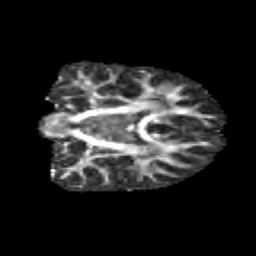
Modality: FA
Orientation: coronal
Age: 12
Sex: male
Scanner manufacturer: siemens
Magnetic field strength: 3 T
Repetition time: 3.8 s
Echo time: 0.07 s